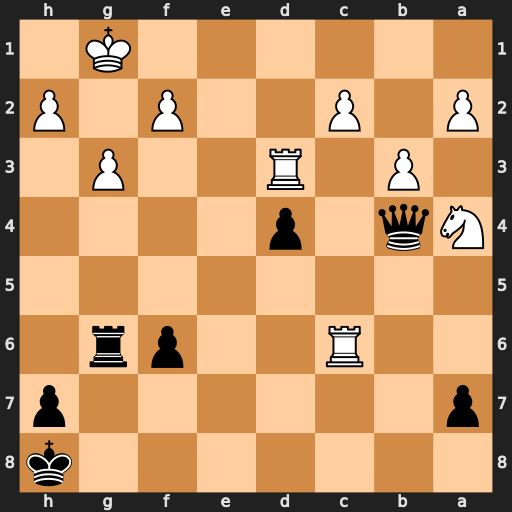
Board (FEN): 7k/p6p/2R2pr1/8/Nq1p4/1P1R2P1/P1P2P1P/6K1
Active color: b
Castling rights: -
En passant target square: -
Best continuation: Qe1+ Kg2 Qe4+